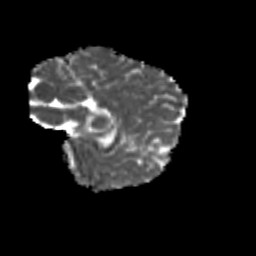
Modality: MD
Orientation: sagittal
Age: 8
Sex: female
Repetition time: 9.512 s
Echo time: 0.089 s